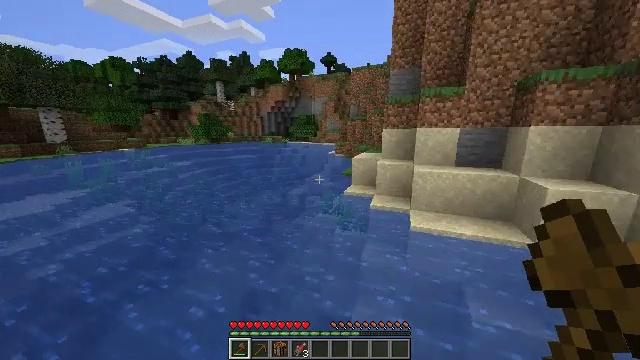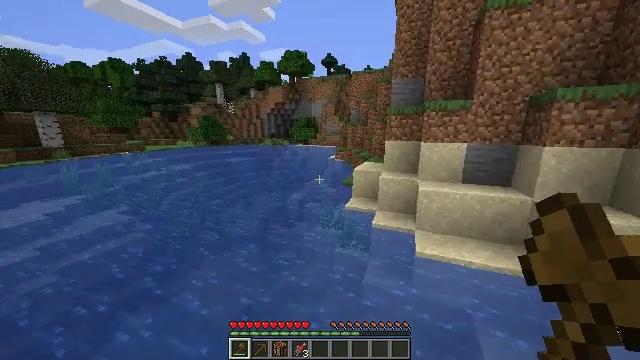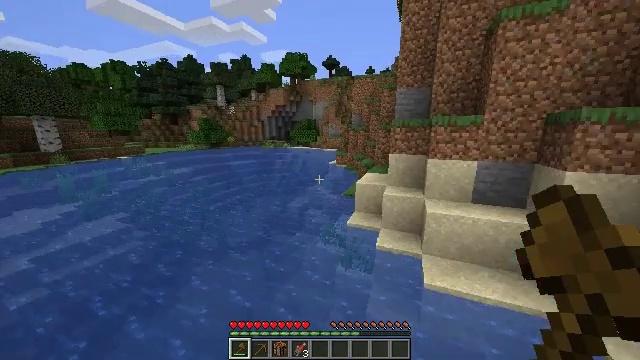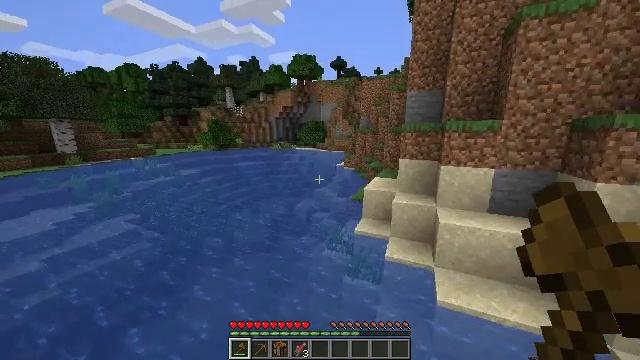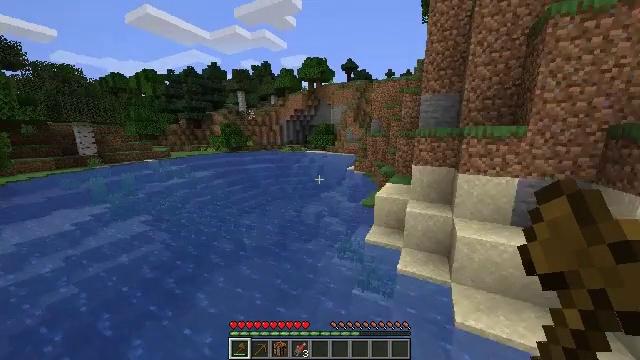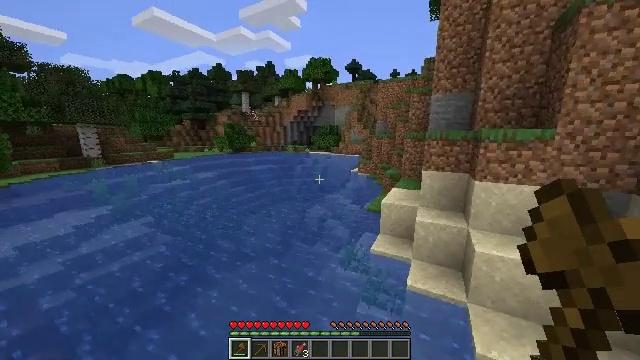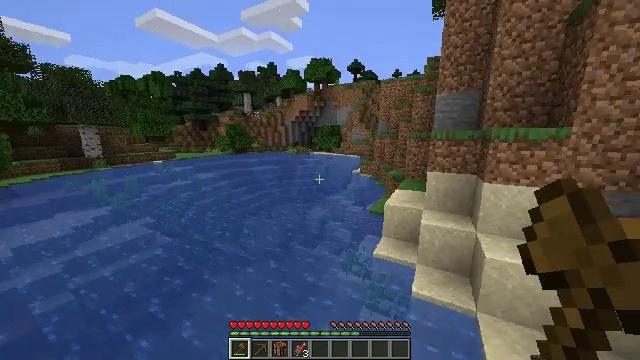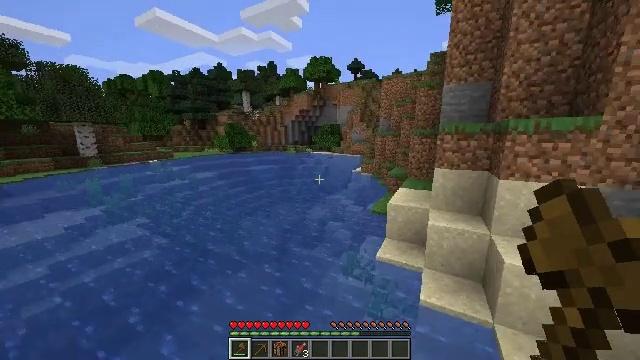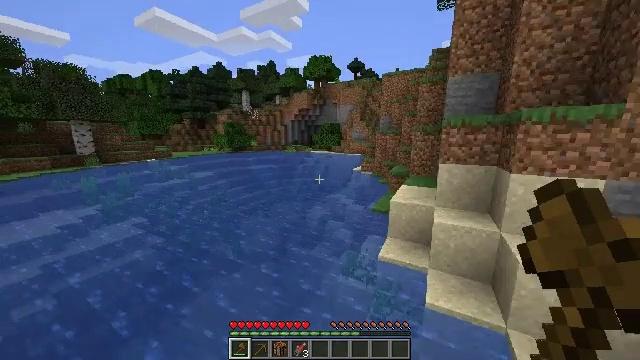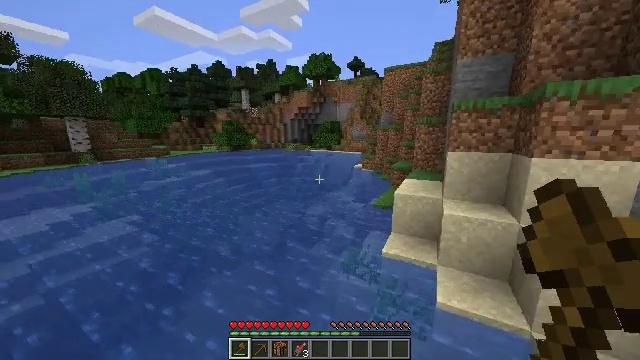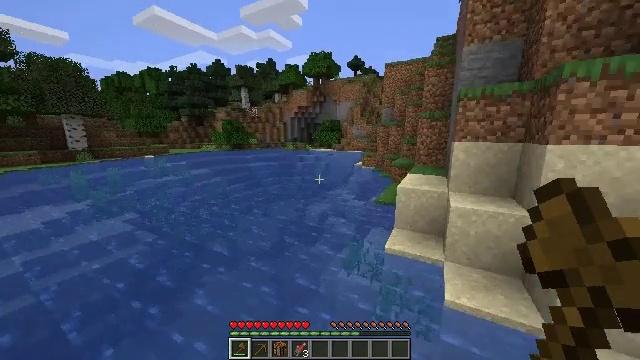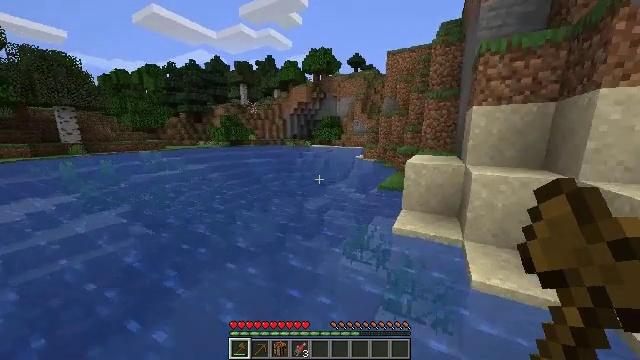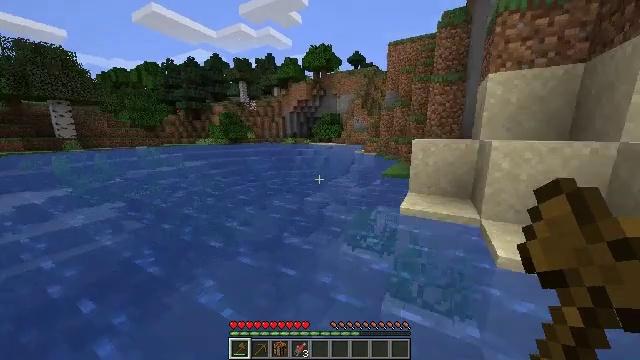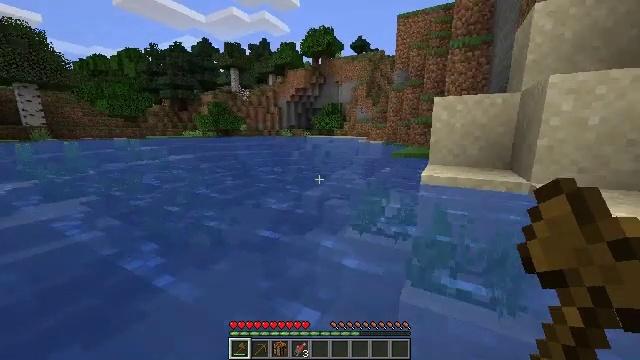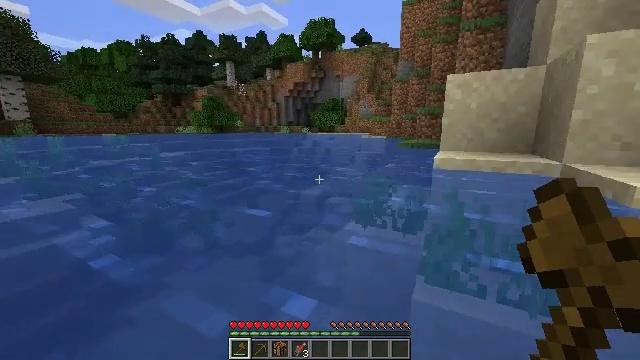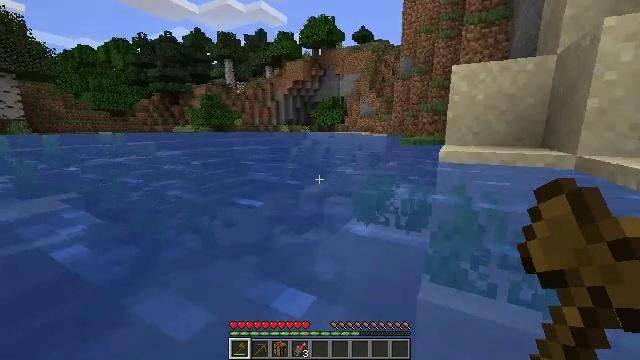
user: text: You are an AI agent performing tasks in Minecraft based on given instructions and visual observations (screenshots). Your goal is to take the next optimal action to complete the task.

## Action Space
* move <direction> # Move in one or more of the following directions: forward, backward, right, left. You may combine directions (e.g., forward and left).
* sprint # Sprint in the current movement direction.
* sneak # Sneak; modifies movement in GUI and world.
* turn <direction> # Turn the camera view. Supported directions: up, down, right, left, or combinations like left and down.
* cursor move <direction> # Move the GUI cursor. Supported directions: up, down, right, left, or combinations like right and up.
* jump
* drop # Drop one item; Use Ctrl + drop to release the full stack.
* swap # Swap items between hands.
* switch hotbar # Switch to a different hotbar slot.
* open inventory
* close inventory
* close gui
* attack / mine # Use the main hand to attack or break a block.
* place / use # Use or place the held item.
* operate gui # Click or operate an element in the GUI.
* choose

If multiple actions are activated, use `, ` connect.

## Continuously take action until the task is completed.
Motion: motion action
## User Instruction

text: Fish and kill the salmon.
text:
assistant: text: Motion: move forward, sprint, jump
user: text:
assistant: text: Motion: move forward, sprint, jump
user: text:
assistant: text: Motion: move forward, sprint, turn left, jump
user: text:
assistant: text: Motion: move forward, sprint, turn left, jump
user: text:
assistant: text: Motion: move forward, sprint, turn left, jump
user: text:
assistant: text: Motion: move forward, sprint, jump
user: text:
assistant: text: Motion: move forward, sprint, jump
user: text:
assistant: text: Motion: move forward, sprint, jump
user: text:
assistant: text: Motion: move forward, sprint, jump
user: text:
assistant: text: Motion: move forward, sprint, jump
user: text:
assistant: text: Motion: move forward, sprint, jump
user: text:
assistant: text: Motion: move forward, sprint, jump
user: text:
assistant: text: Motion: move forward, sprint, jump
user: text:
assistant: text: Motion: move forward, sprint, jump
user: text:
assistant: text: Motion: move forward, sprint, jump
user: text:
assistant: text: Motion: move forward, sprint, jump
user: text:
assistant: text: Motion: move forward, sprint, jump
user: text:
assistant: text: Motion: move forward, sprint, jump
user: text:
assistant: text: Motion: move forward, sprint, turn up, jump
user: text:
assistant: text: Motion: move forward, sprint, turn up, jump
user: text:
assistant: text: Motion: move forward, sprint, turn up, jump
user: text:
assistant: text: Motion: move forward, sprint, jump
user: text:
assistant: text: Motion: move forward, sprint, turn right and up, jump
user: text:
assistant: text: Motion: move forward, sprint, turn right, jump
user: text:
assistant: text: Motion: move forward, sprint, jump
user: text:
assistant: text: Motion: move forward, sprint, jump
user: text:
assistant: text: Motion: move forward, sprint, jump
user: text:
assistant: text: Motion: move forward, sprint, jump
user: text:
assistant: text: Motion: move forward, sprint, jump
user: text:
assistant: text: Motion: move forward, sprint, jump